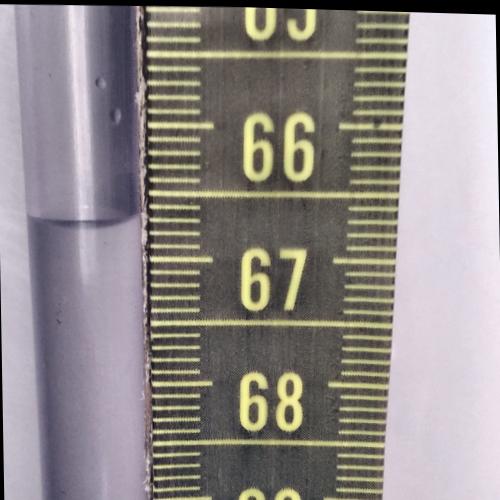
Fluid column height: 66.7 cm